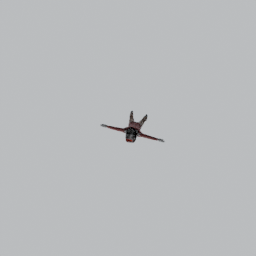
Label: people